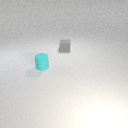
small gray rubber cube to the right of small cyan rubber cylinder